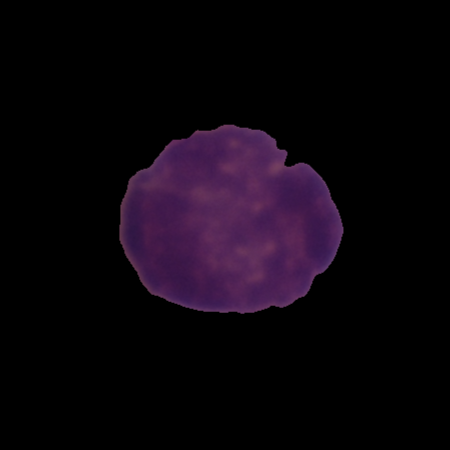
Label: healthy